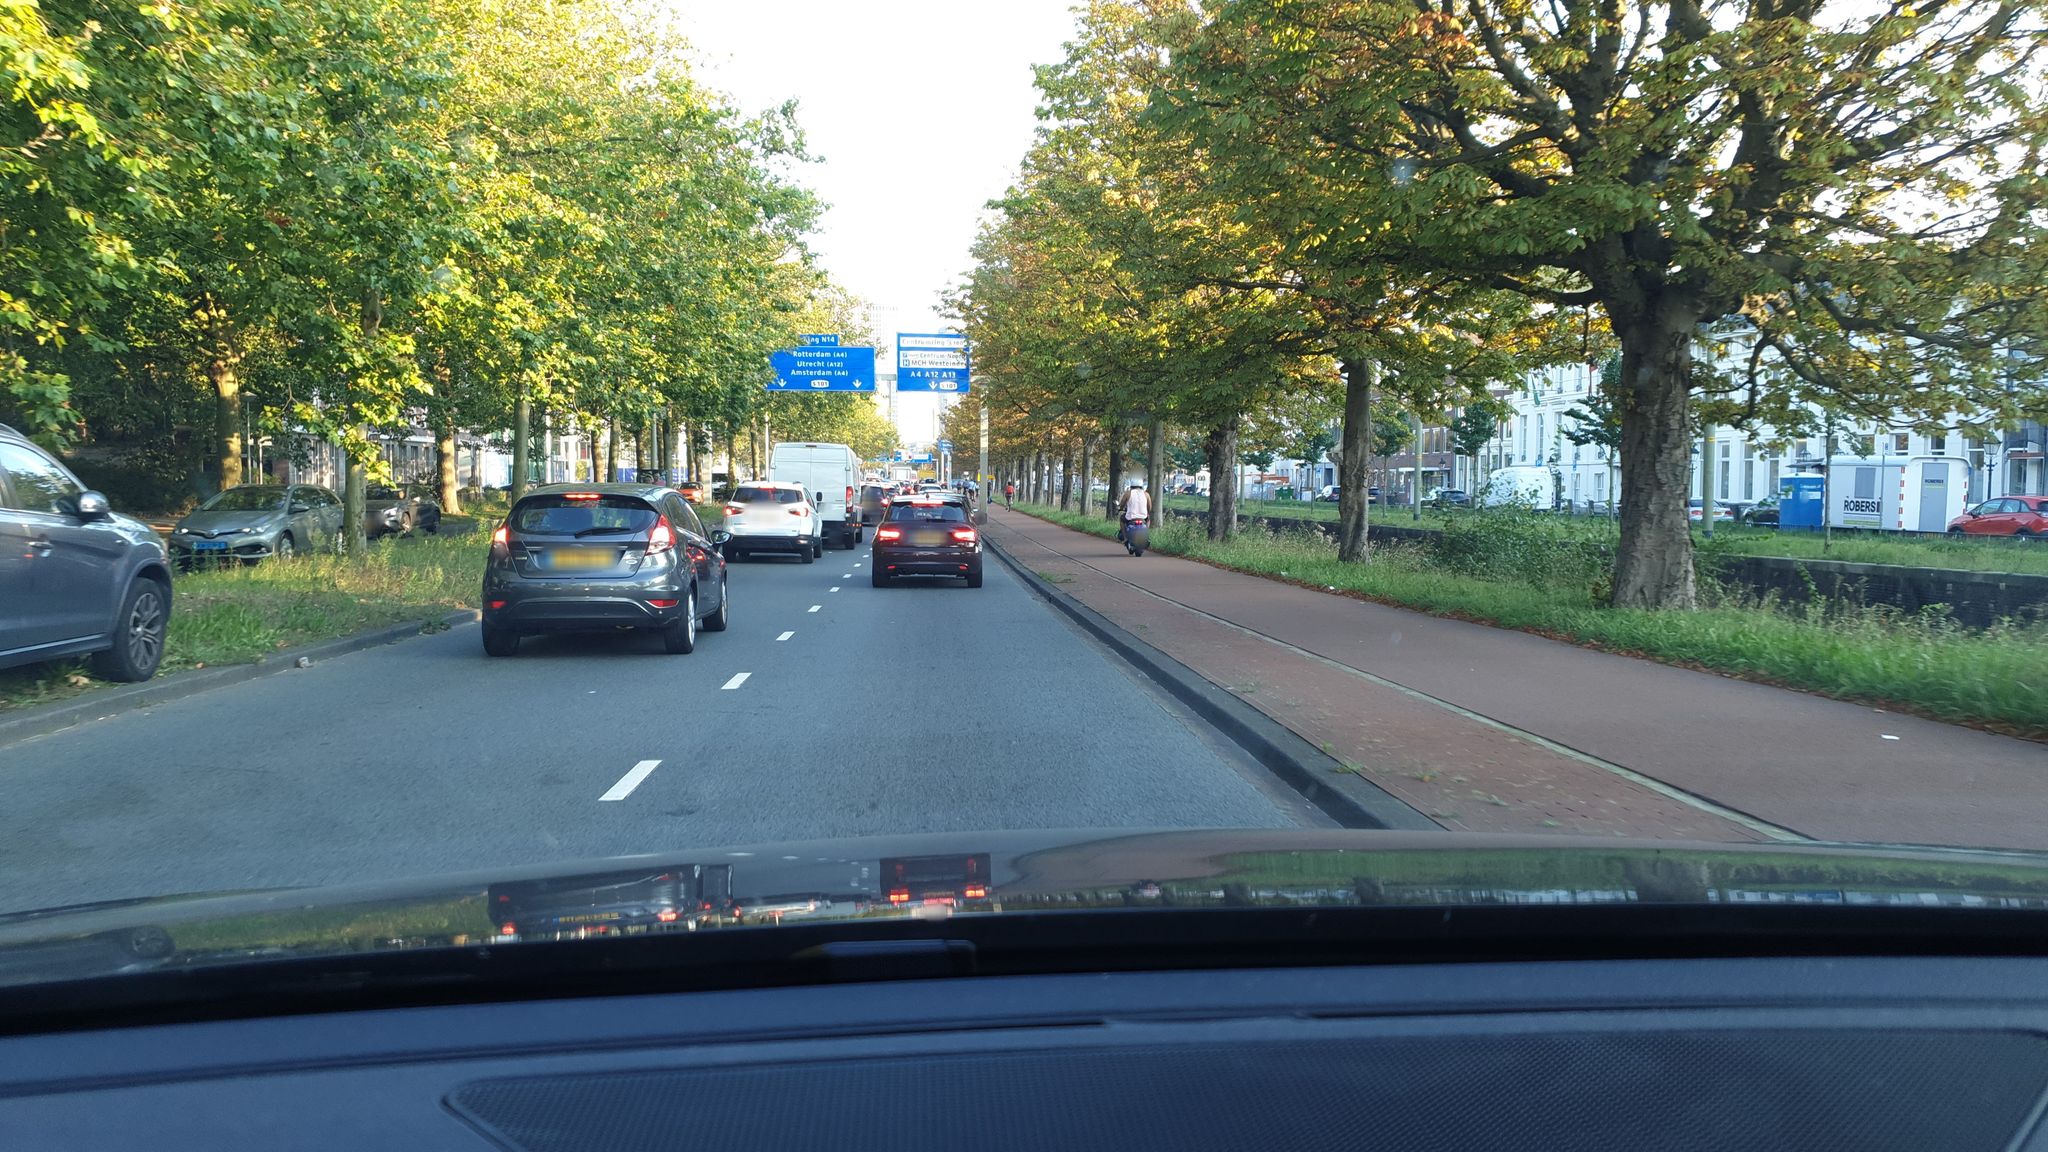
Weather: clear
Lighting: day
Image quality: good
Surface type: driving surface
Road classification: primary
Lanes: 4, 2, 3
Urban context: urban centre
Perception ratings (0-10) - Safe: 4.94, Lively: 6.62, Beautiful: 8.34, Boring: 2.97, Depressing: 4, Wealthy: 4.78